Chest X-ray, PA view. Patient: 59 years old, sex M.
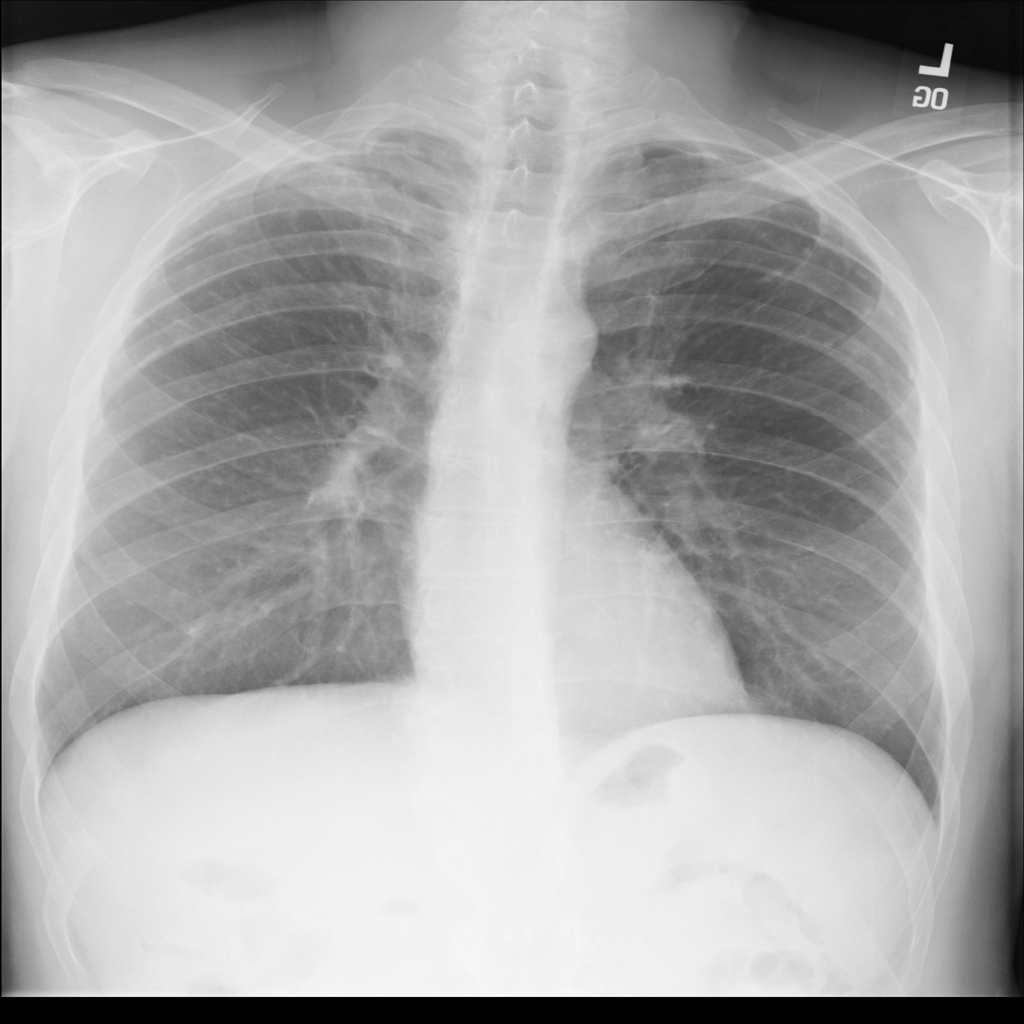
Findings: Pleural_Thickening